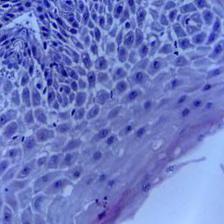
Diagnosis: Normal